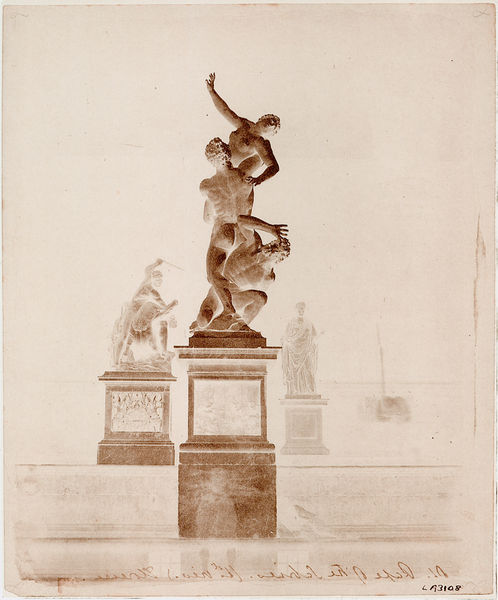
Titel: Negativ des Salzpapierdrucks Raub der Sabinerin, Florenz
Künstler: Calvert R. Jones
Schlagwörter: gruppe, kampf, mann, nackt, weiß, brust, busen, frau, männer, schwarz, sockel, signatur, figur, skulptur, statue, brüste, schrift, figuren, nackte, plastik, foto, loggia, antike, denkmal, raub, schwarzweiß, waffe, rom, negativ, skulpturen, statuen, verschlungen, florenz, basis, handschrift, denkmäler, sagen, bernini, figura, sabiner, sabinerin, statuengruppe, serpentinata, torquata, 3personen